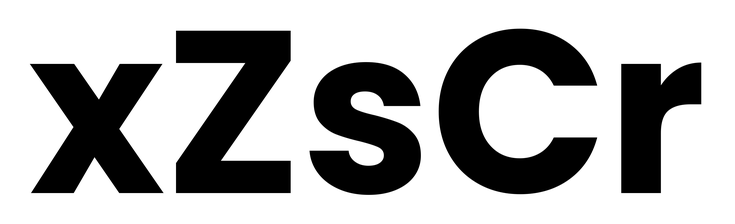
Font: Poppins-Bold